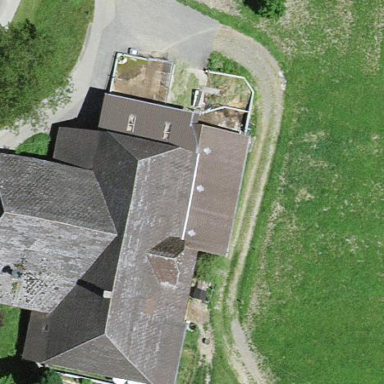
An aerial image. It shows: Farm building.